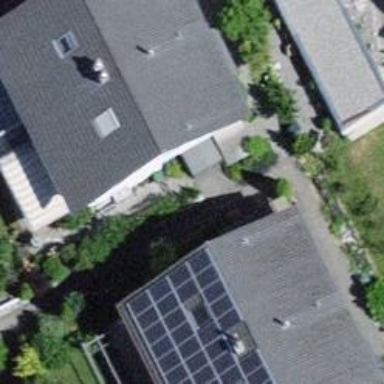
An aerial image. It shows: Residential building with gabled roof oriented across.